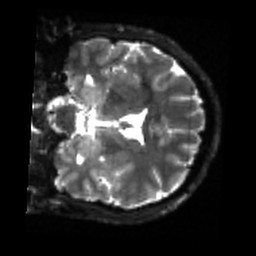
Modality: sbref
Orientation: coronal
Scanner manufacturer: siemens
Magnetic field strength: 3 T
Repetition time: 4 s
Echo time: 0.0594 s